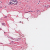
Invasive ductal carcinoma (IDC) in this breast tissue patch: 1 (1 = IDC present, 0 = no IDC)